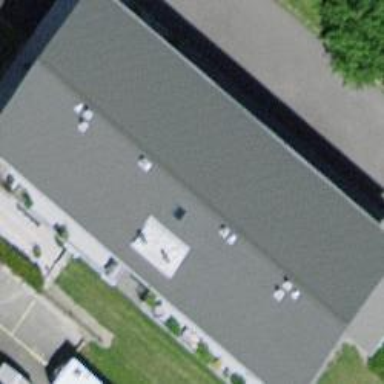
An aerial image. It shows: Building with gabled roof oriented along its length.